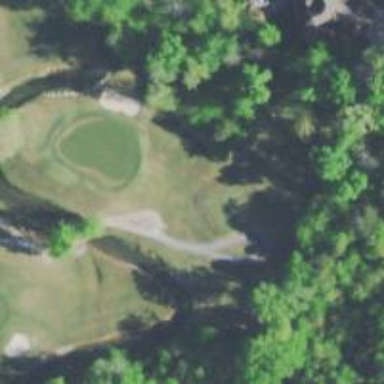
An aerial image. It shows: Path for golf carts.